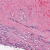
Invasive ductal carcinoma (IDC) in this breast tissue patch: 0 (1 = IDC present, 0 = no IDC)